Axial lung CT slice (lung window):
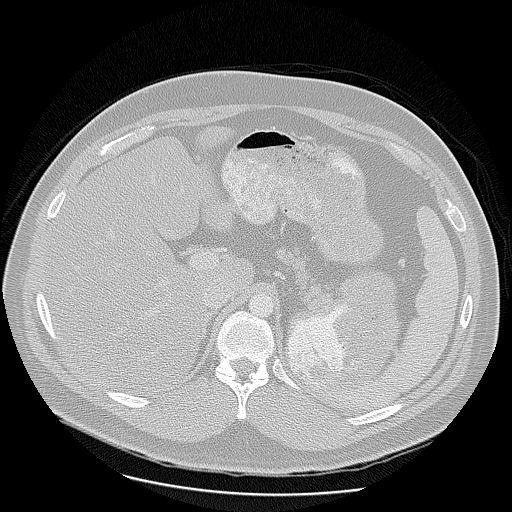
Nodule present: no